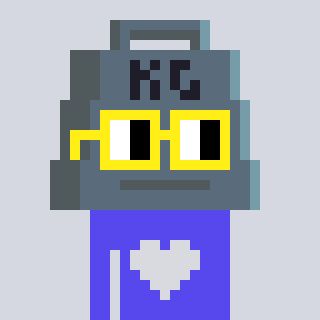
a pixel art character with square yellow glasses, a weight-shaped head and a computerblue-colored body on a cool background